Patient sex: M
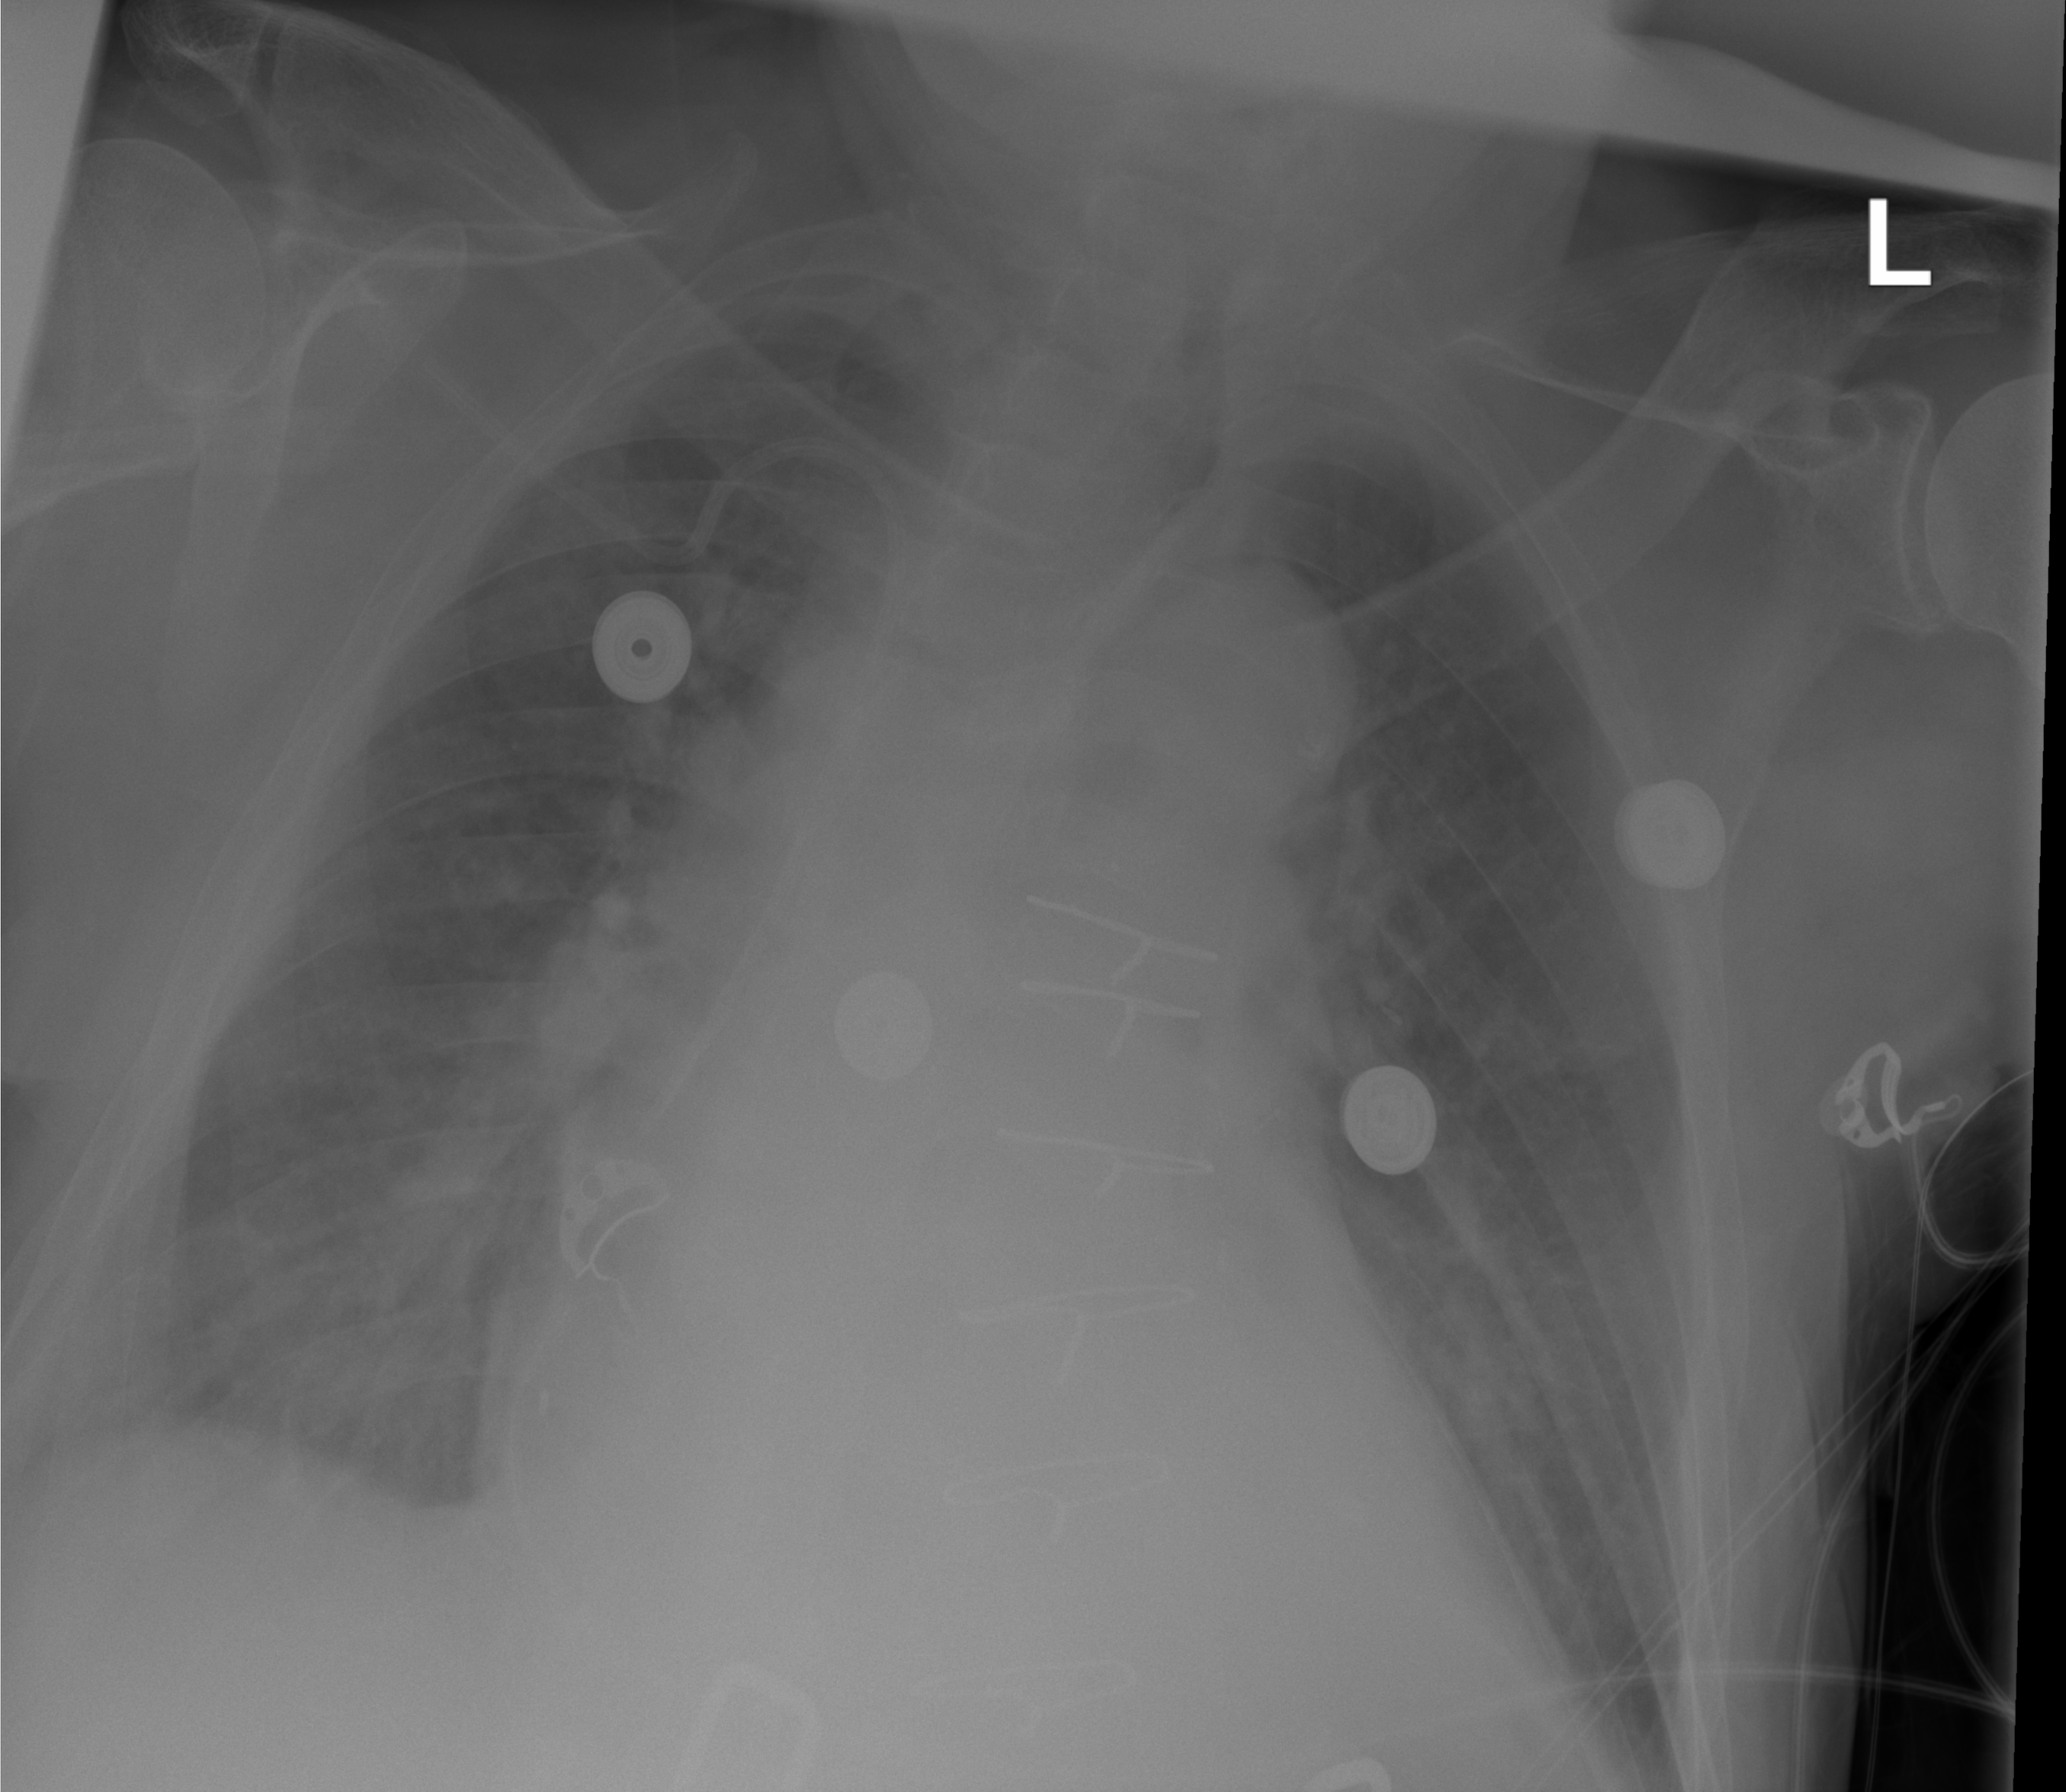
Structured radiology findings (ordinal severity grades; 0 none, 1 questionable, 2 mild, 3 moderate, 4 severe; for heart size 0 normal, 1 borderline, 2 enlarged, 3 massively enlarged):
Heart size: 2
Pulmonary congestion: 2
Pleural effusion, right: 0
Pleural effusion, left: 0
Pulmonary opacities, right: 0
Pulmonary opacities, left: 0
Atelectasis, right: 0
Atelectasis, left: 0